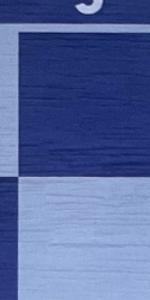
Label: Empty